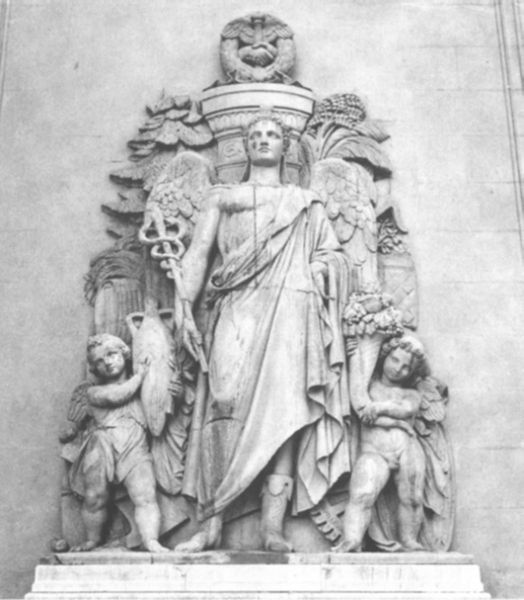
Titel: Genius des Handels
Künstler: Eugène Guillaume
Standort: Marseille, Börse (EU - F)
Schlagwörter: adler, flügel, laub, mann, frau, kleid, kleider, marmor, säule, flasche, falten, kleidung, sockel, stein, füllhorn, figur, pflanzen, kinder, amphore, engel, statue, relief, stab, plastik, foto, schlange, arzt, kranz, toga, schlangen, hermes, merkur, putten, putti, schlang, äskulap, siegerkranz